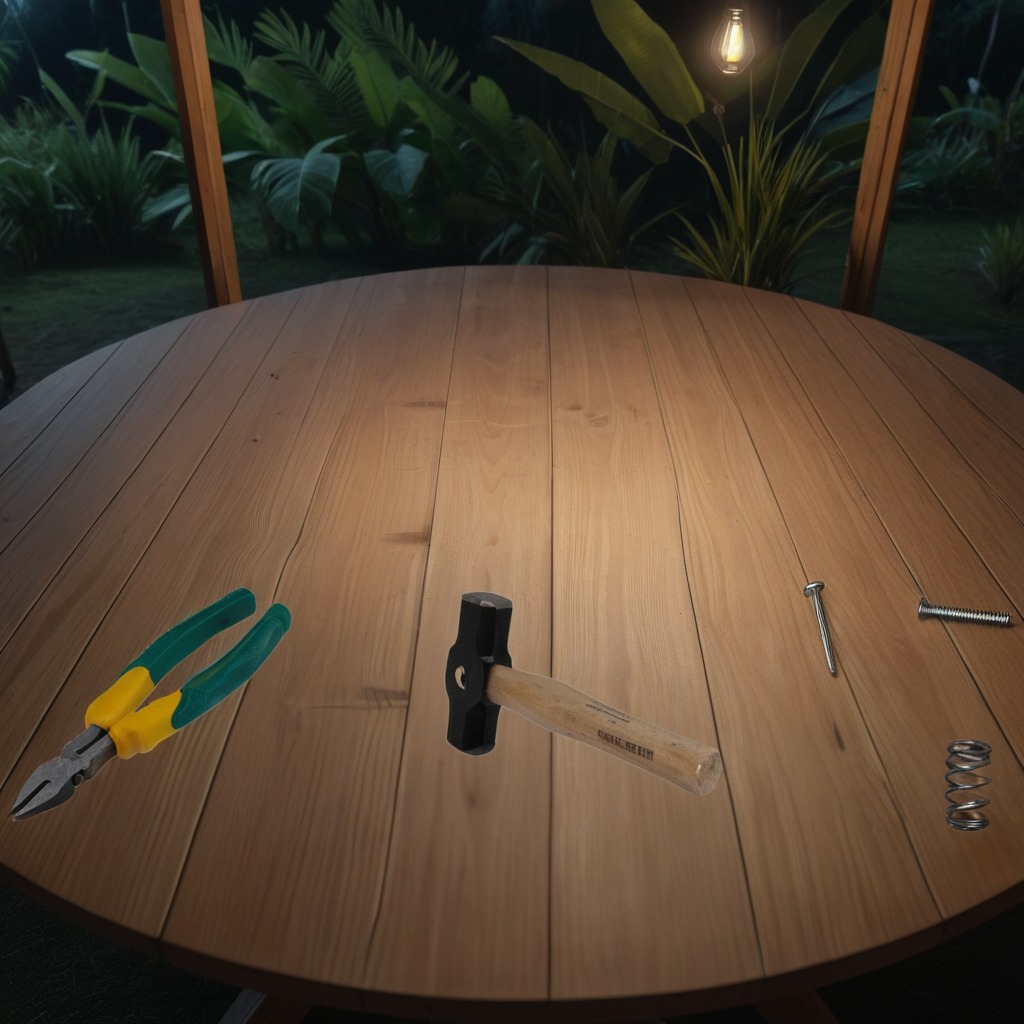
A metal machine screw, a hammer, an iron nail, a coiled metal spring, and a pair of pliers are lying on the wooden table.